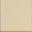
Piece: xx